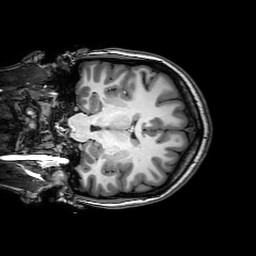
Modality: T1w
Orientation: coronal
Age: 21
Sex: female
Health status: healthy
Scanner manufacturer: philips
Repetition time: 0.008179 s
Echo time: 0.00374 s